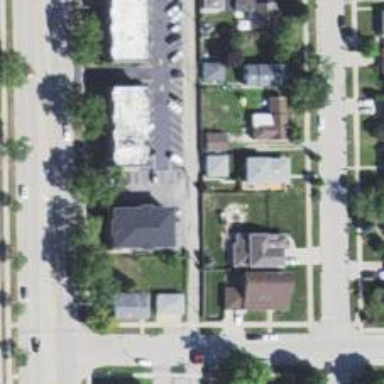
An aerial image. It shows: Alley classified as service road.